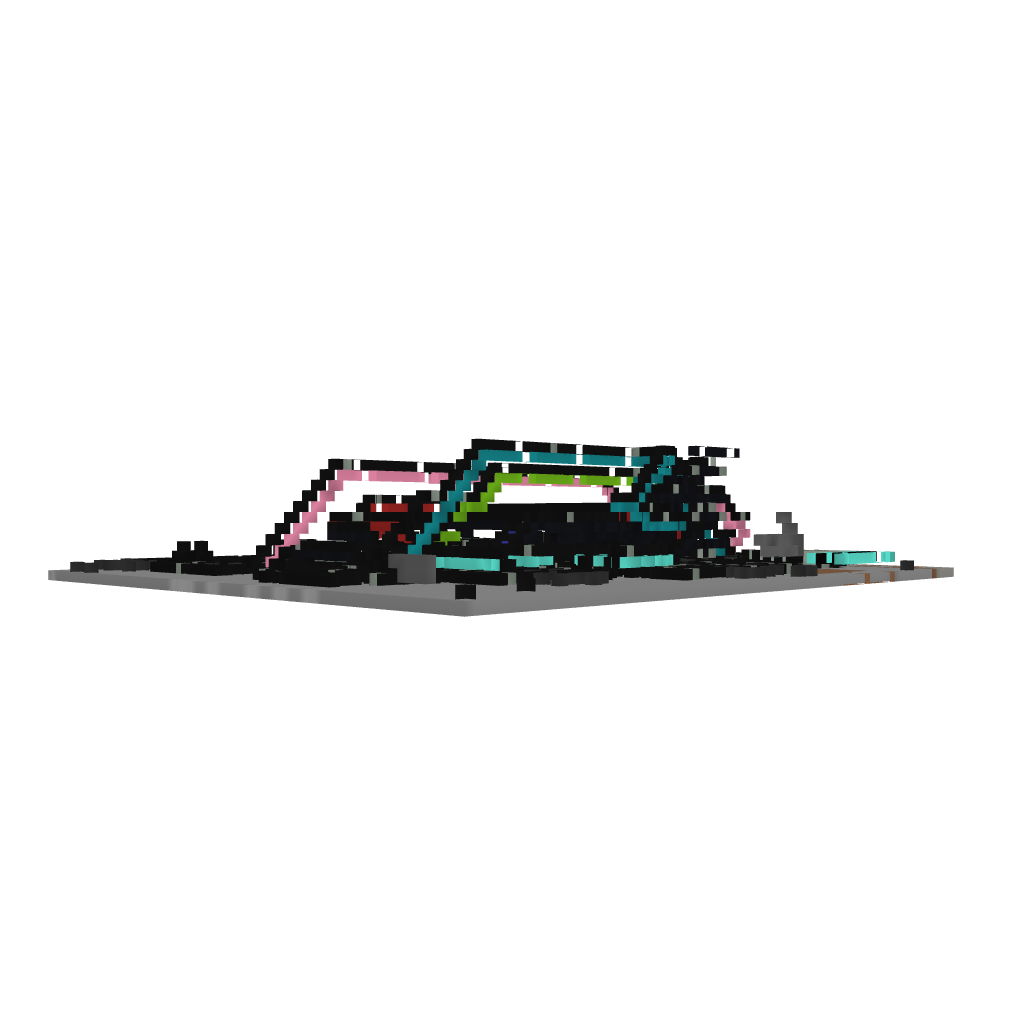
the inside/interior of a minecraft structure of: Numbers 0-9